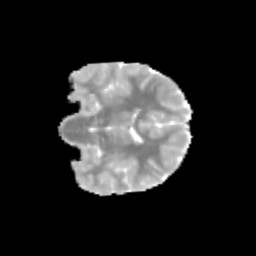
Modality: MD
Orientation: coronal
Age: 11
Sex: female
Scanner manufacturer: siemens
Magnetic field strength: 3 T
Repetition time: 3.8 s
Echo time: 0.07 s